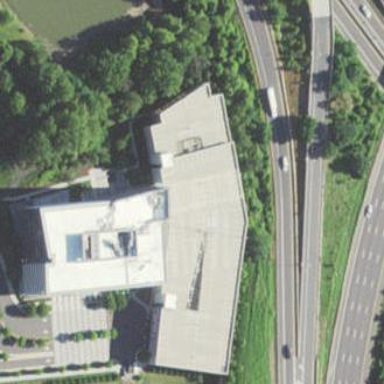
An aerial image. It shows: Multi-storey parking building.